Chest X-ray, AP view. Patient: 69 years old, sex M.
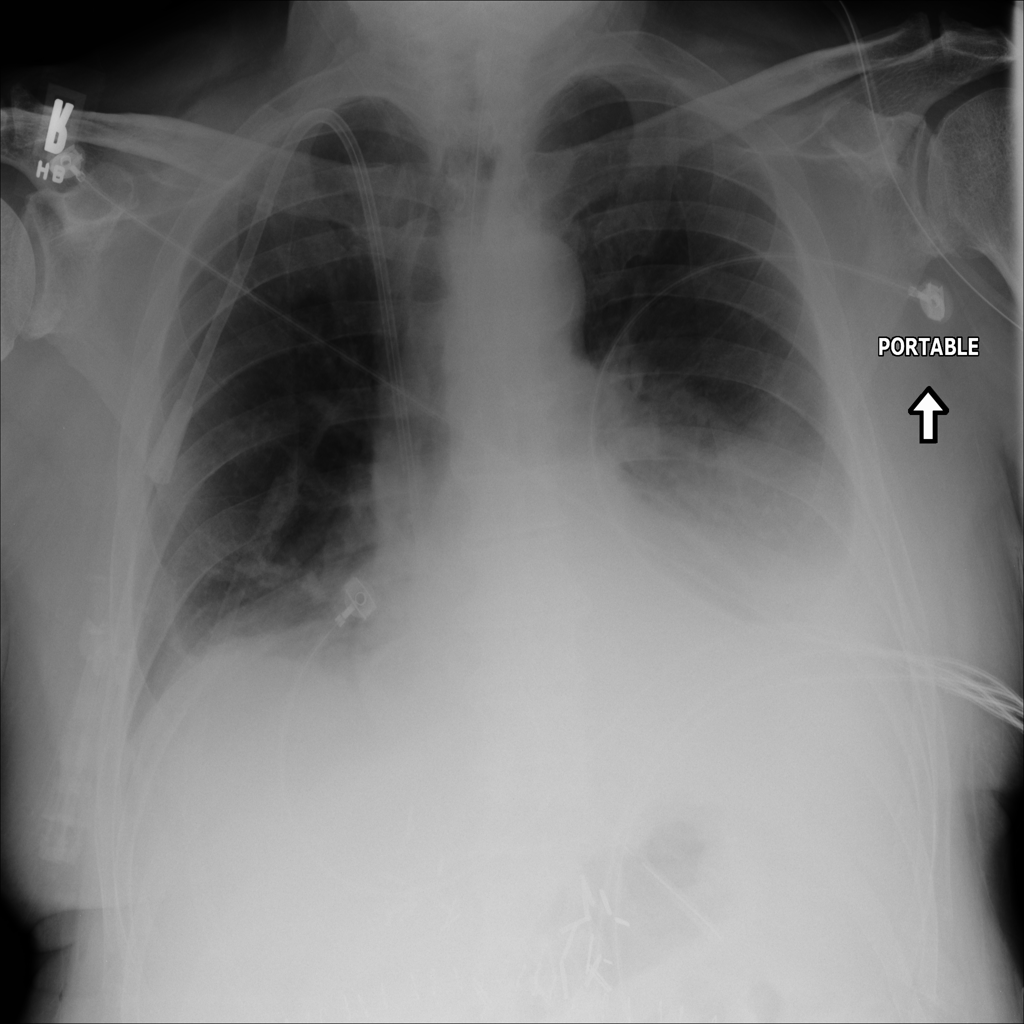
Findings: No Finding